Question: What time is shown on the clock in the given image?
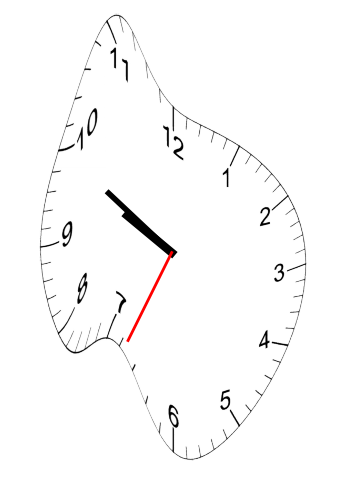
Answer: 09:49:34